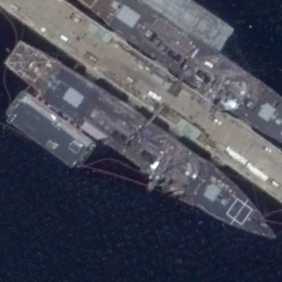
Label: destroyer